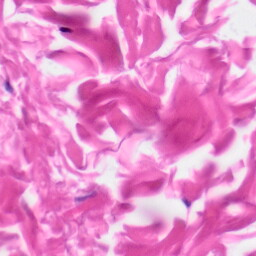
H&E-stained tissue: Skin